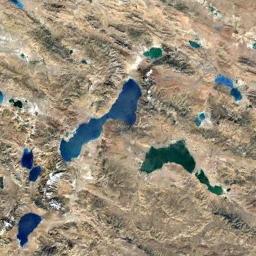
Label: lake